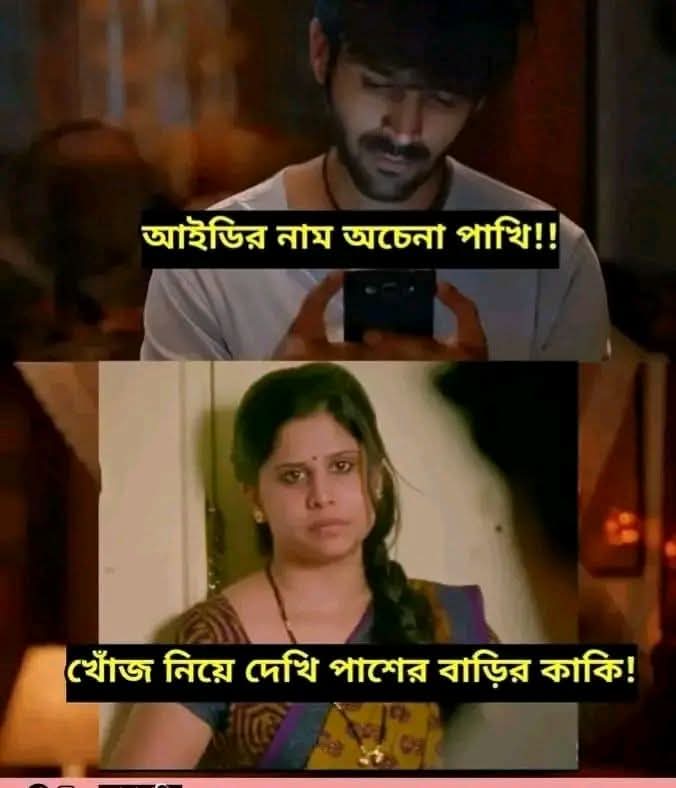
Text: আইডির নাম অচেনা পাখি!!
খোঁজ নিয়ে দেখি পাশের বাড়ির কাকি!
Label: Non Hate